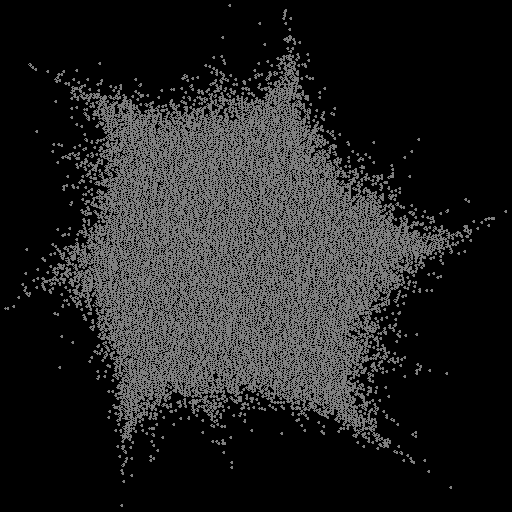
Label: bedder